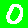
Digit: 0